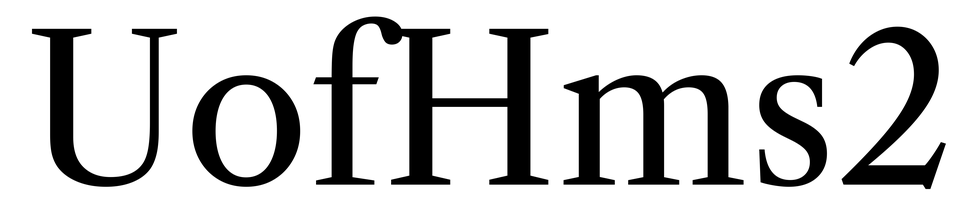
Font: LibreCaslonText_Regular